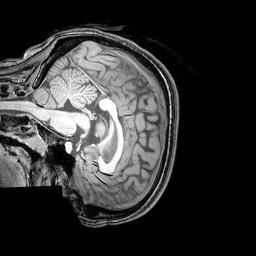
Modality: T1w
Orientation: sagittal
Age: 21
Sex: female
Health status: healthy
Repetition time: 0.081 s
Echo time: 0.037 s